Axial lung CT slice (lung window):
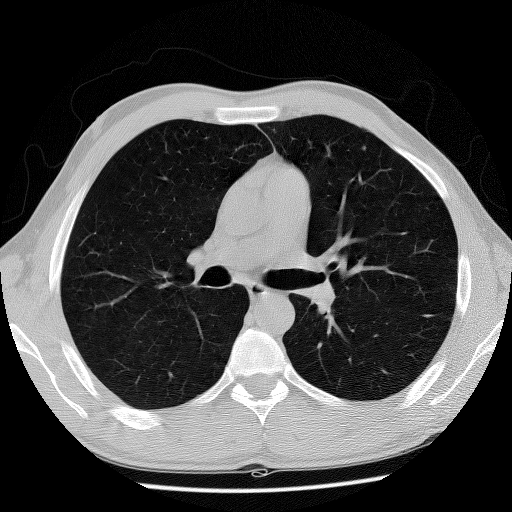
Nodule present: no